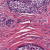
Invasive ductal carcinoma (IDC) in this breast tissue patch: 0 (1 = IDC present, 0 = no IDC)